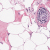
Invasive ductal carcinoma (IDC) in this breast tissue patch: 0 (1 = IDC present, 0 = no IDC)